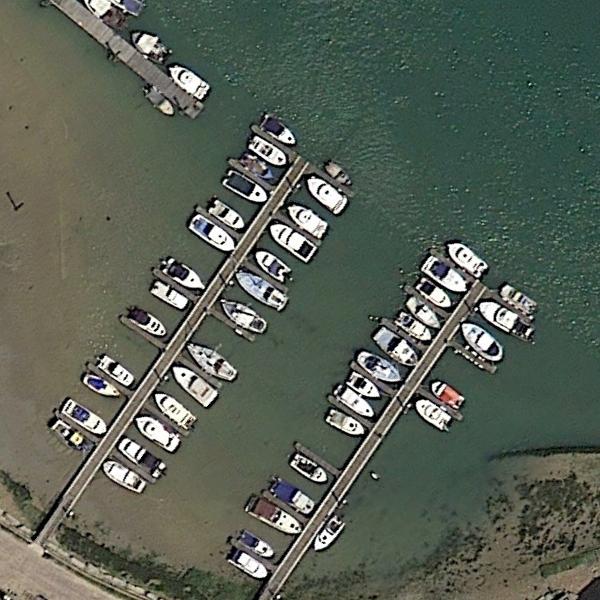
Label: Port